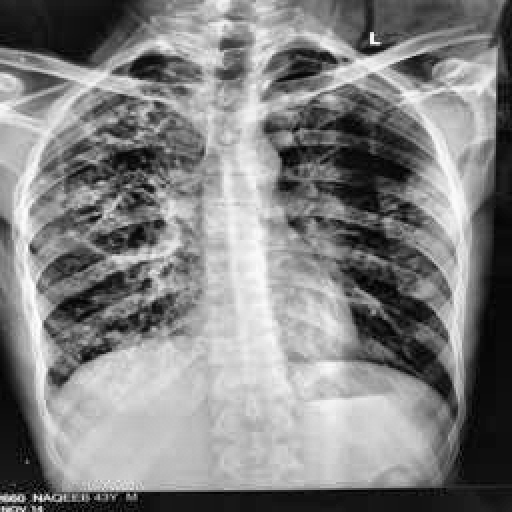
Finding: TUBERCULOSIS